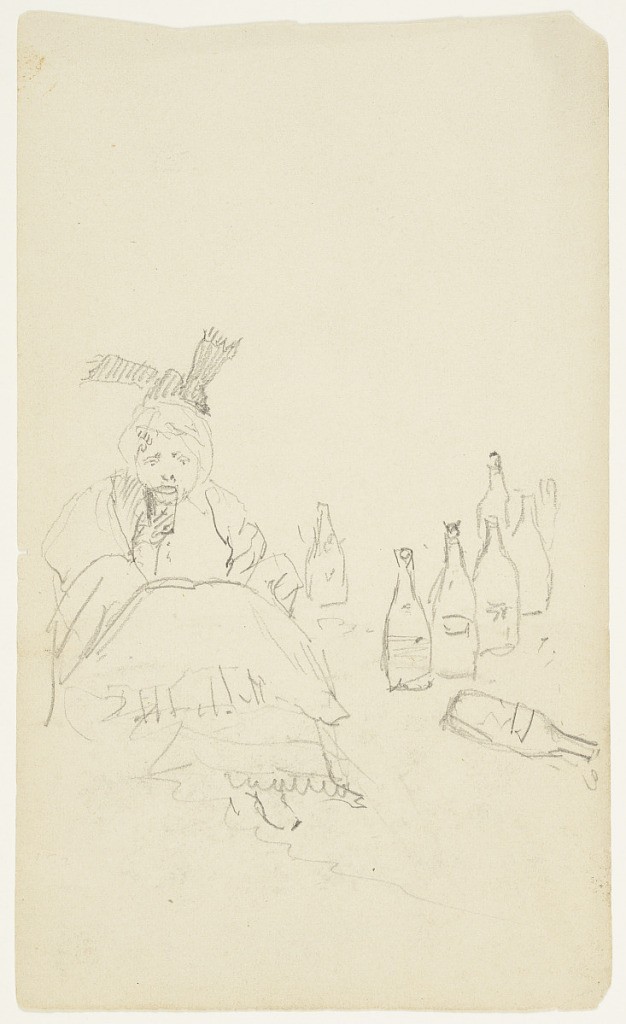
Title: Woman Drinking Wine, Maine
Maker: Frederic Edwin Church, American, 1826–1900
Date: Fall 1876–81
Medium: Graphite on off-white wove paper
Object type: Drawing
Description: Figure sketch of a seated woman drinking wine out of a glass. She wears a ribbon in her hair and a dress and faces frontally towards the viewer. Six (presumably empty) wine bottles stand at right while another lies on its side.